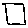
Label: square